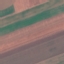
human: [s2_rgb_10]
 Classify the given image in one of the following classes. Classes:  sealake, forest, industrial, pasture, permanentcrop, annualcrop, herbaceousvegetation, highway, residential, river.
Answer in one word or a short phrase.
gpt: AnnualCrop